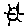
Label: sun